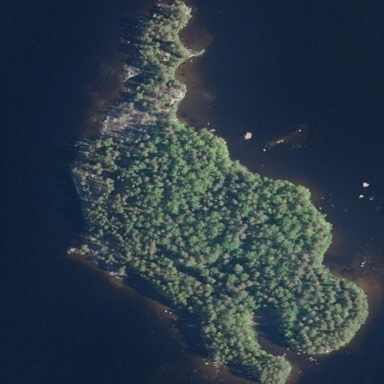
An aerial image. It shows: Island covered with woodland.